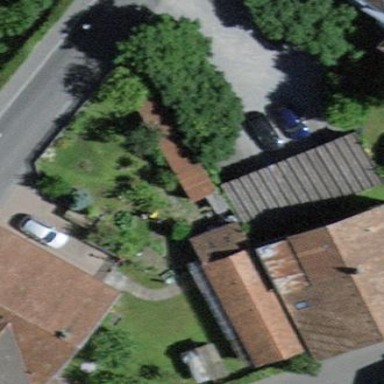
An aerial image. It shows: Garage building.